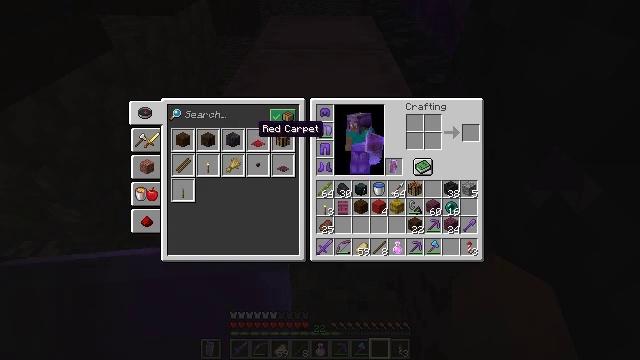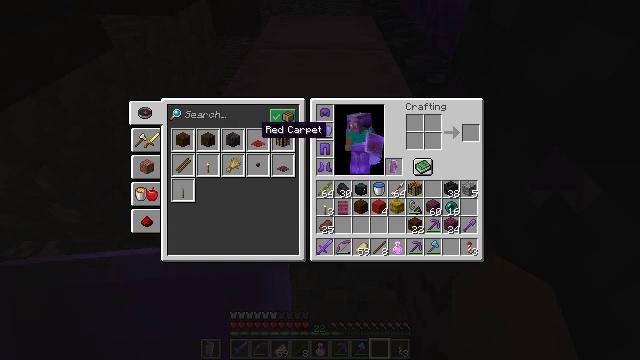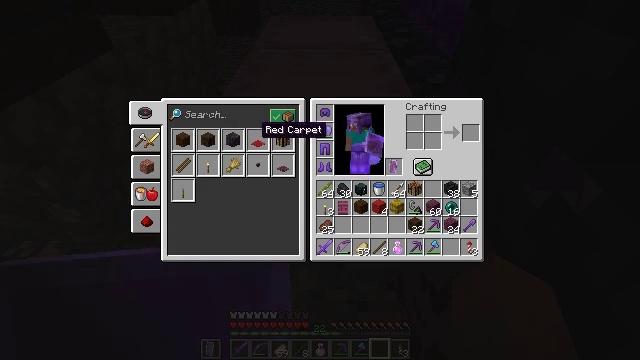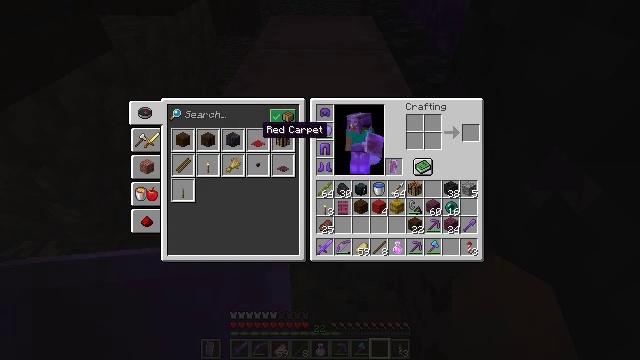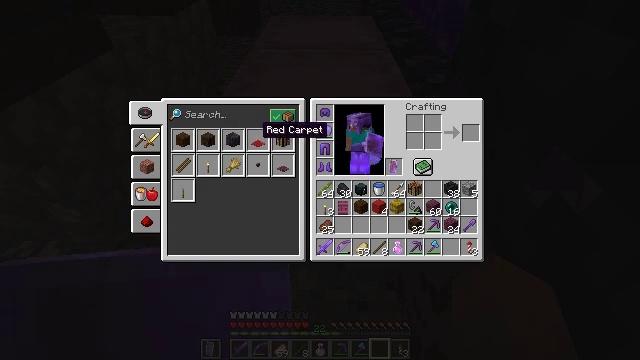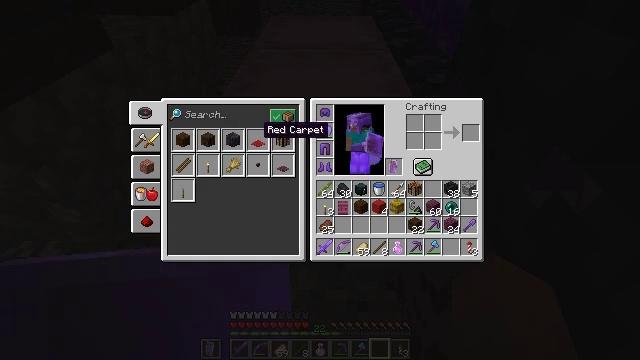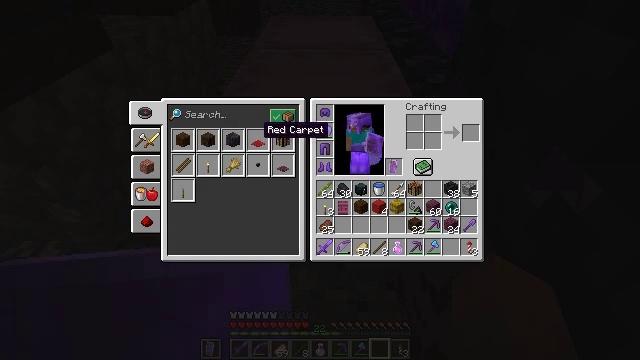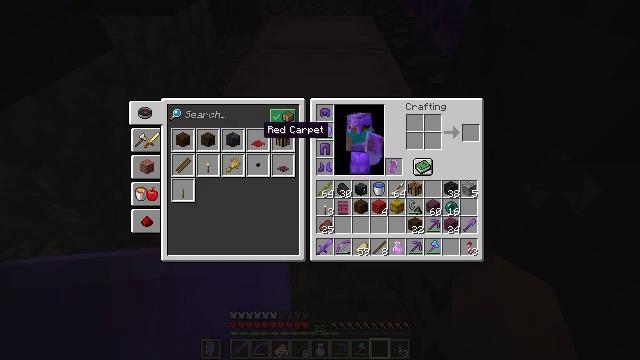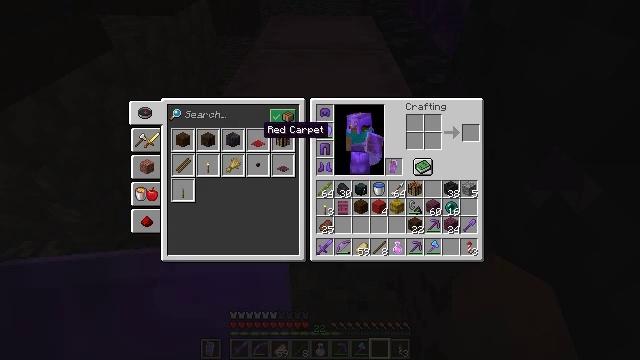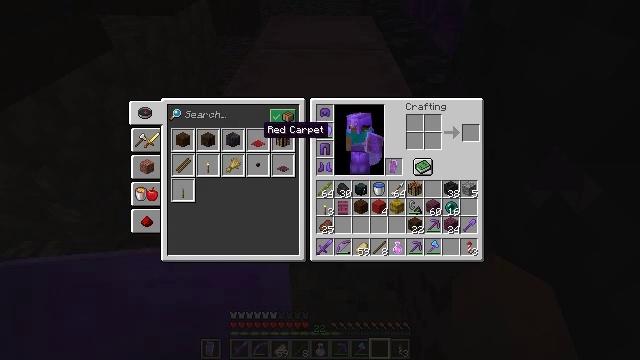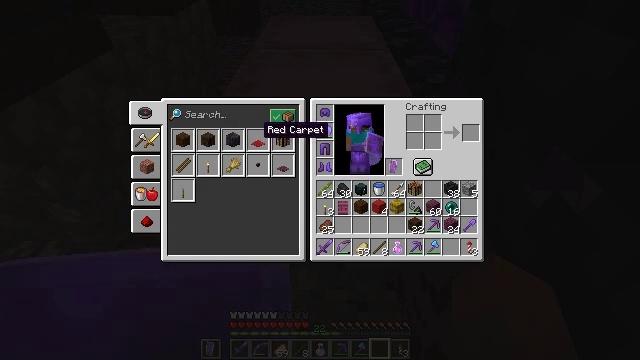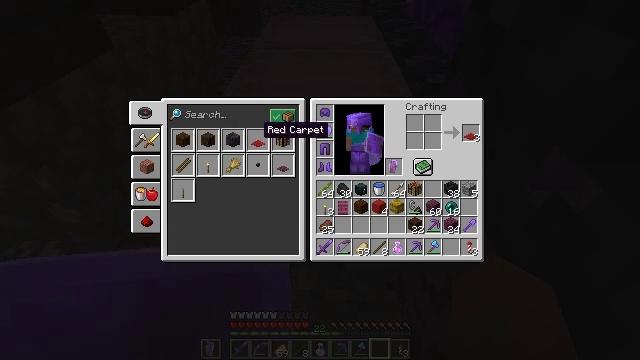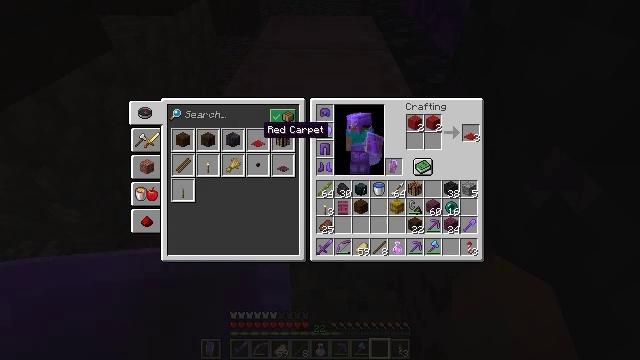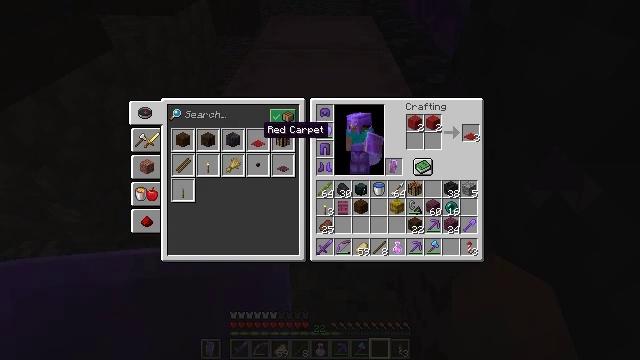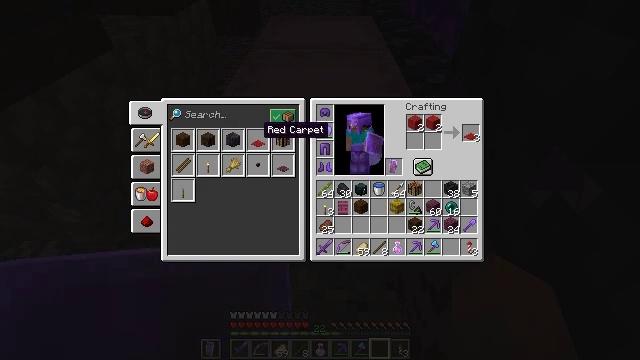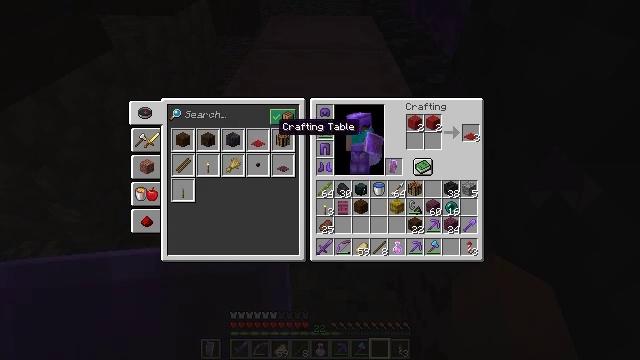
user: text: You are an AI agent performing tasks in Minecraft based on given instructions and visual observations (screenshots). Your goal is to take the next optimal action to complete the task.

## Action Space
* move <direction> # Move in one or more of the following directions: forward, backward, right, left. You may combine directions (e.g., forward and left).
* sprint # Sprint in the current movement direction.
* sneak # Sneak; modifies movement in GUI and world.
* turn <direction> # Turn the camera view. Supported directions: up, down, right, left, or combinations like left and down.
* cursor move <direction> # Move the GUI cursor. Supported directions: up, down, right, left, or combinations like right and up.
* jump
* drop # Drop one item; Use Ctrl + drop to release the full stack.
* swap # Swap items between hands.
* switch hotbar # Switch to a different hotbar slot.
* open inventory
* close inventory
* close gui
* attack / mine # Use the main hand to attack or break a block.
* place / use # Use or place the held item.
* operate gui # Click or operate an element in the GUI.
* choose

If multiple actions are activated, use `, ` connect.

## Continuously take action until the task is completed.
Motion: motion action
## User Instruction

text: craft item red carpet
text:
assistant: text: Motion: sneak
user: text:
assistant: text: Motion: sneak
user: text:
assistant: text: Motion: sneak
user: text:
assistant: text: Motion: sneak
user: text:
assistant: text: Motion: sneak
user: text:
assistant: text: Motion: sneak, attack / mine
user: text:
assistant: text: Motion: sneak, attack / mine
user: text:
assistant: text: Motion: sneak, attack / mine
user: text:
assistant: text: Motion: sneak, attack / mine
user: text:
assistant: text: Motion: sneak, attack / mine
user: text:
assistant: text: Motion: sneak, attack / mine
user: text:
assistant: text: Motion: sneak, attack / mine
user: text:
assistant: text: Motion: sneak, attack / mine
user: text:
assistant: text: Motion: sneak, attack / mine
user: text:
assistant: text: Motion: sneak, turn right
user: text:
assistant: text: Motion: sneak, turn right
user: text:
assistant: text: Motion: sneak, turn right and up
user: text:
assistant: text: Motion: sneak, turn right
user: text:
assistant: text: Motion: sneak
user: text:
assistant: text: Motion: sneak
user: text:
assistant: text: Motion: sneak
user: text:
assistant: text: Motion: sneak, turn left
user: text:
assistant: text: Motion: sneak, turn left
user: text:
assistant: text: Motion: sneak, turn down
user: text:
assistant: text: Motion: sneak
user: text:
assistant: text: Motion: sneak
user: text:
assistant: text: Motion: sneak
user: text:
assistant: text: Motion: sneak
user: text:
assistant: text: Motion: sneak
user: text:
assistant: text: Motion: sneak